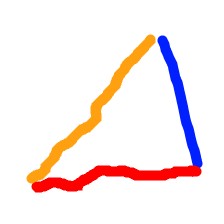
Shape: triangle